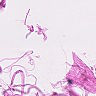
Metastatic tissue present: no